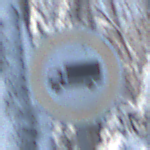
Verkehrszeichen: VerbotFuerKraftfahrzeugeUeberDreiKommaFuenfTonnen
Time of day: MorningAfternoon
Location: Outdoor (Nature)
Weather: Clear
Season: Winter
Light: Natural